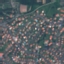
Land use / land cover class: Residential